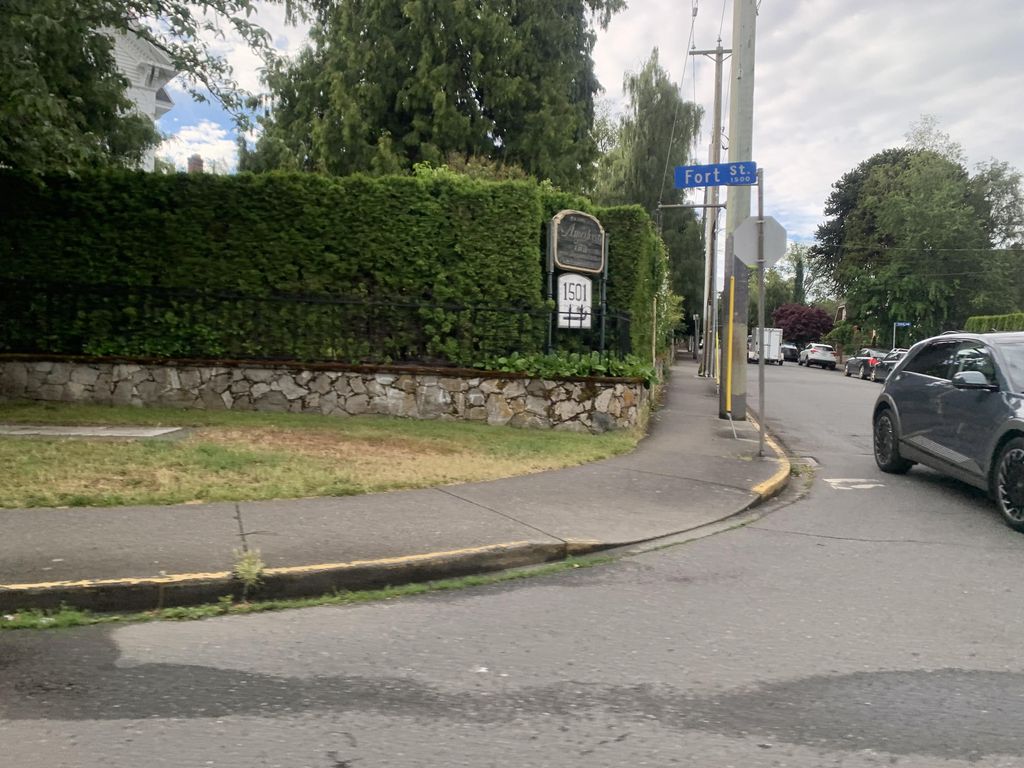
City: victoria